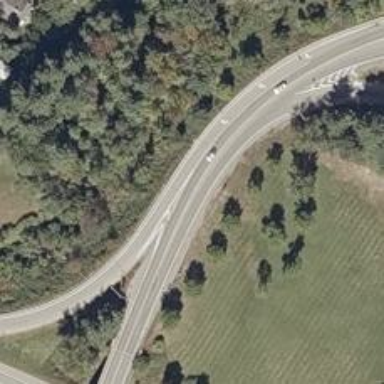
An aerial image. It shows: Primary highway.